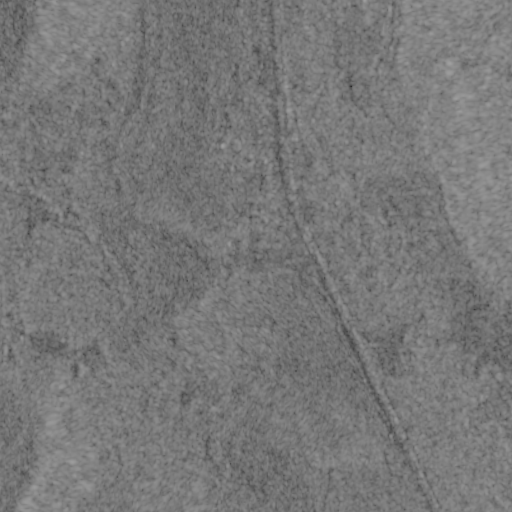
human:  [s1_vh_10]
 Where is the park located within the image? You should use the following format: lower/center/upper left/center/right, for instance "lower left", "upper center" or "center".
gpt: The park is located in the center of the image.
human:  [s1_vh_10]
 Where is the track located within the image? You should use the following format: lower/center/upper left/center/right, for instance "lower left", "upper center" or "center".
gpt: There is no track in the image.

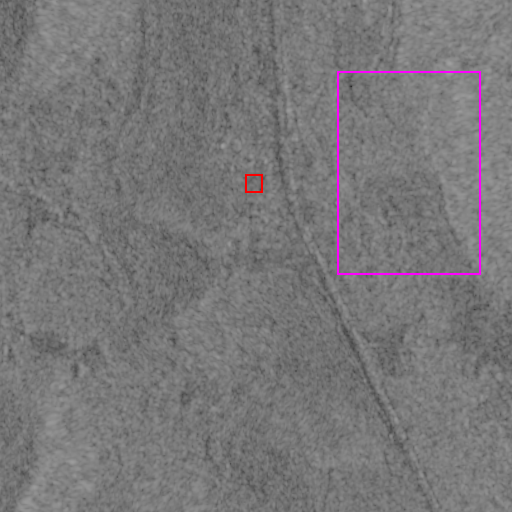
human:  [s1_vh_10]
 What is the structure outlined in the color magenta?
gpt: The structure outlined in magenta is a crop field.
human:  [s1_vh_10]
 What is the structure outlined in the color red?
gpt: The structure outlined in red is a park.
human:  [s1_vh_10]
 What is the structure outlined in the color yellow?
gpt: There is no yellow outline.